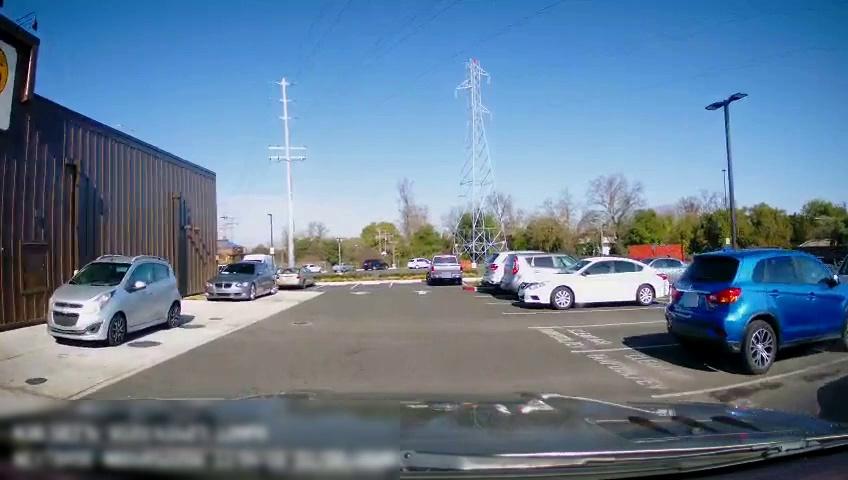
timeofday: Day
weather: Sunny
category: Drivable Space
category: Vehicles | Car
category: Vehicles | Car
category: Vehicles | Car
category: Vehicles | Car
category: Vehicles | SUV
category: Vehicles | Truck
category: Vehicles | Car
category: Vehicles | SUV
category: Vehicles | Car
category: Vehicles | Car
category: Vehicles | Car
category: Vehicles | Car
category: Vehicles | Car
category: Vehicles | Van